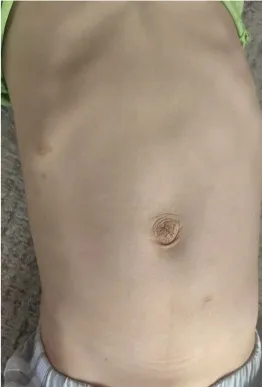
(A) Protruding mass seen in the right abdomen after the injury.
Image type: medical_photograph (skin_photograph)